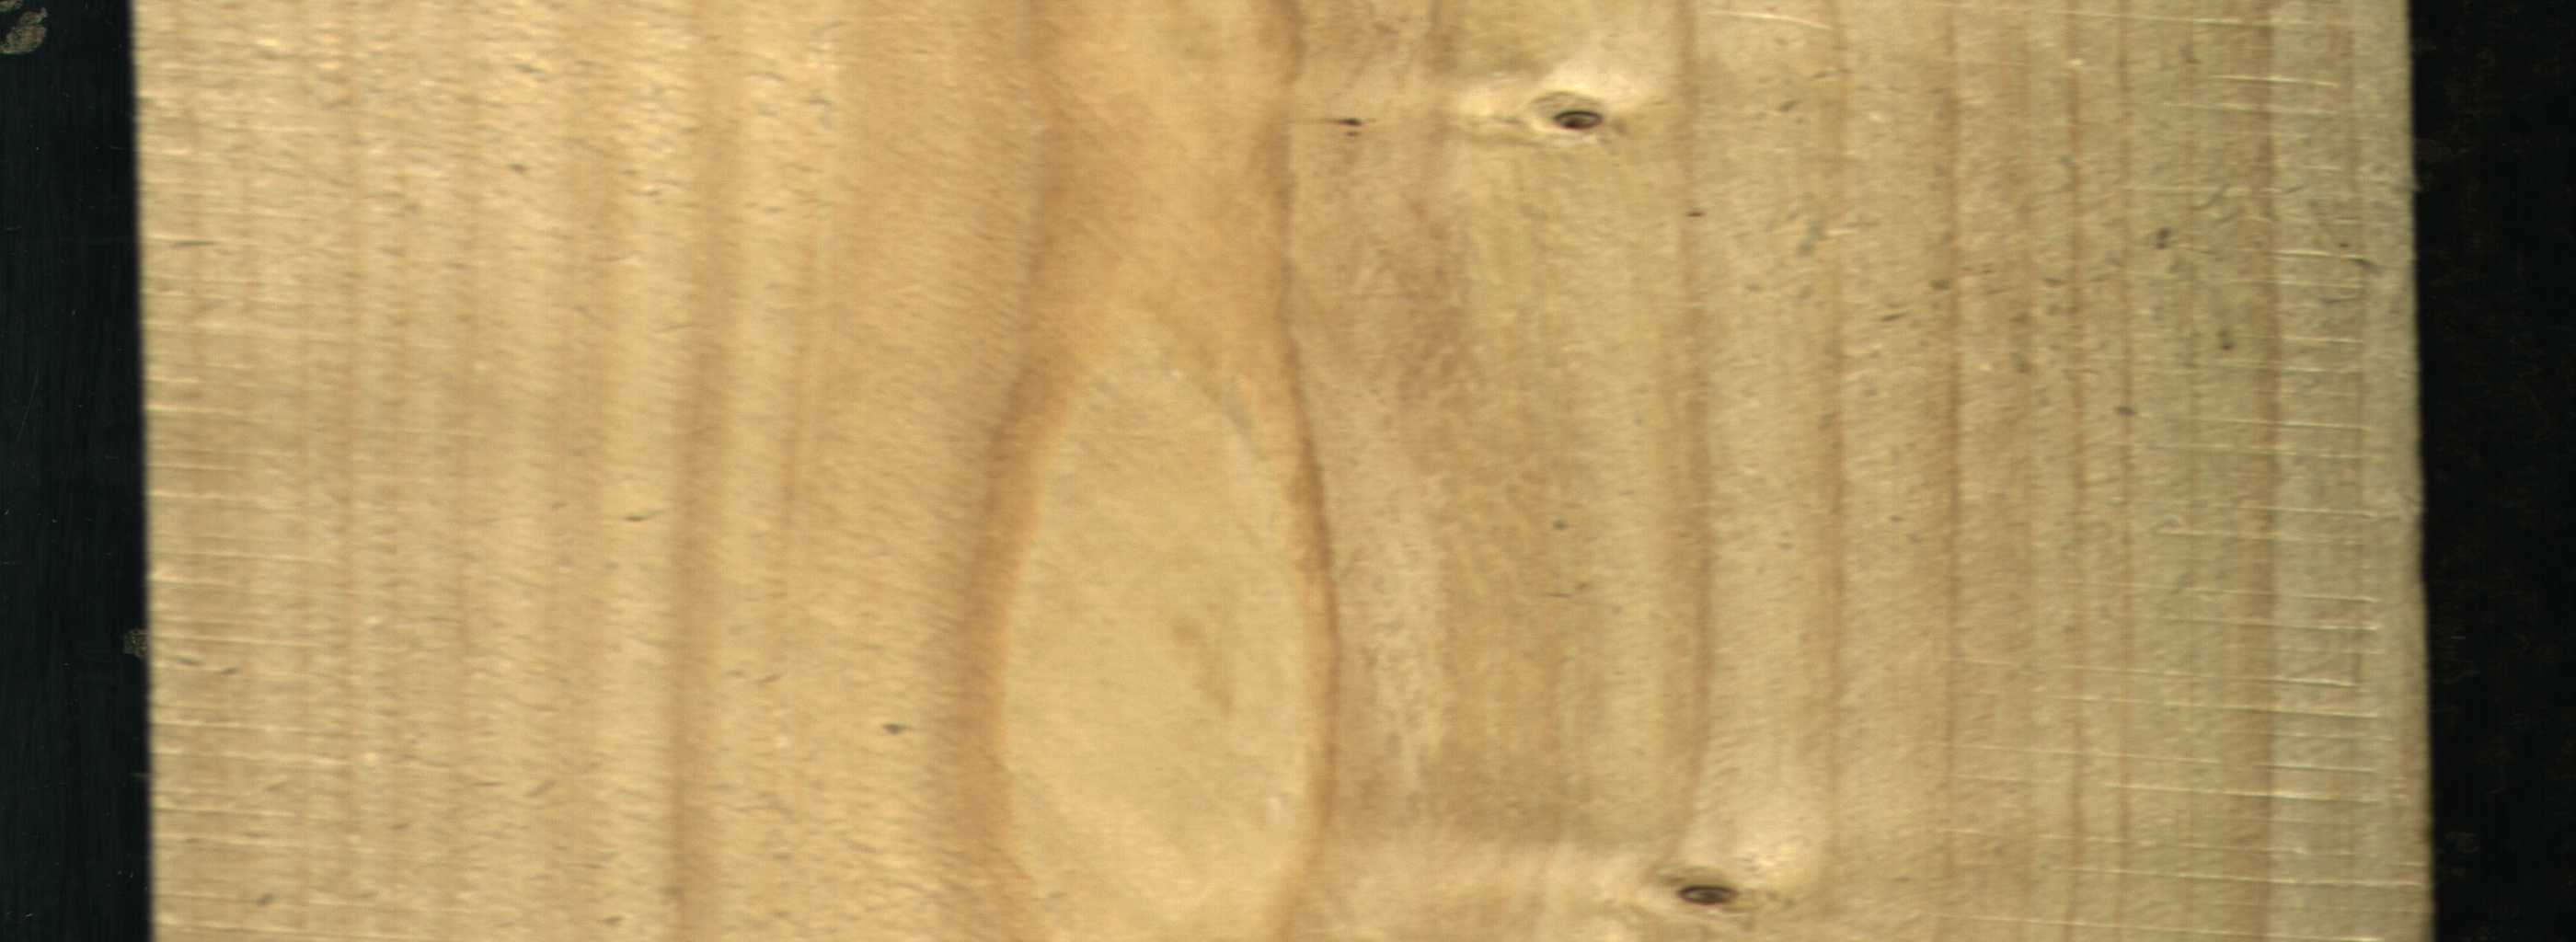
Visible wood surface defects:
Live_Knot
Live_Knot